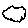
Label: cloud